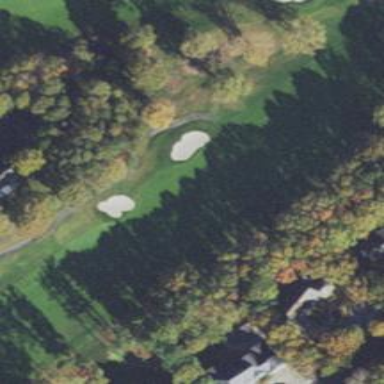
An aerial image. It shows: Golf hole.